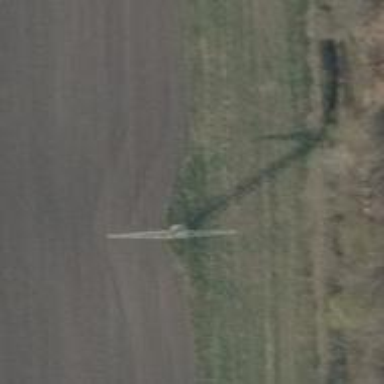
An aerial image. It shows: Power line is depicted.